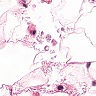
Metastatic tissue present: no